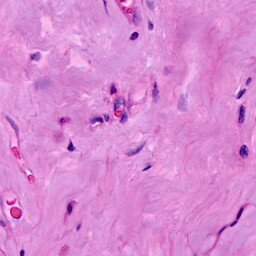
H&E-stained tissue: Breast